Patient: sex M, age 34
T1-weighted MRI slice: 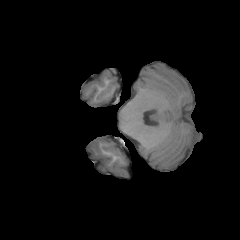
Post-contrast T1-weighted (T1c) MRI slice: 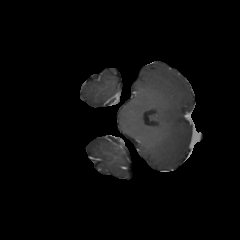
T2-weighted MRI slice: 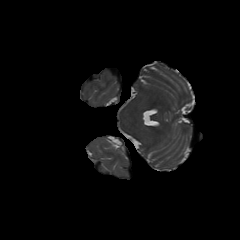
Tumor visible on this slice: no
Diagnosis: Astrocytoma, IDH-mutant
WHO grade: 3